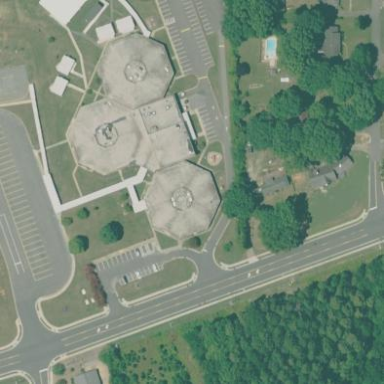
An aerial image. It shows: School building.